Interaction volume radius: 10 \u00c5
Interaction volume height: 30 \u00c5
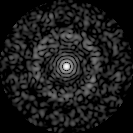
Disorder parameter: 0.8397